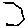
Label: hexagon